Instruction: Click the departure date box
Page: home
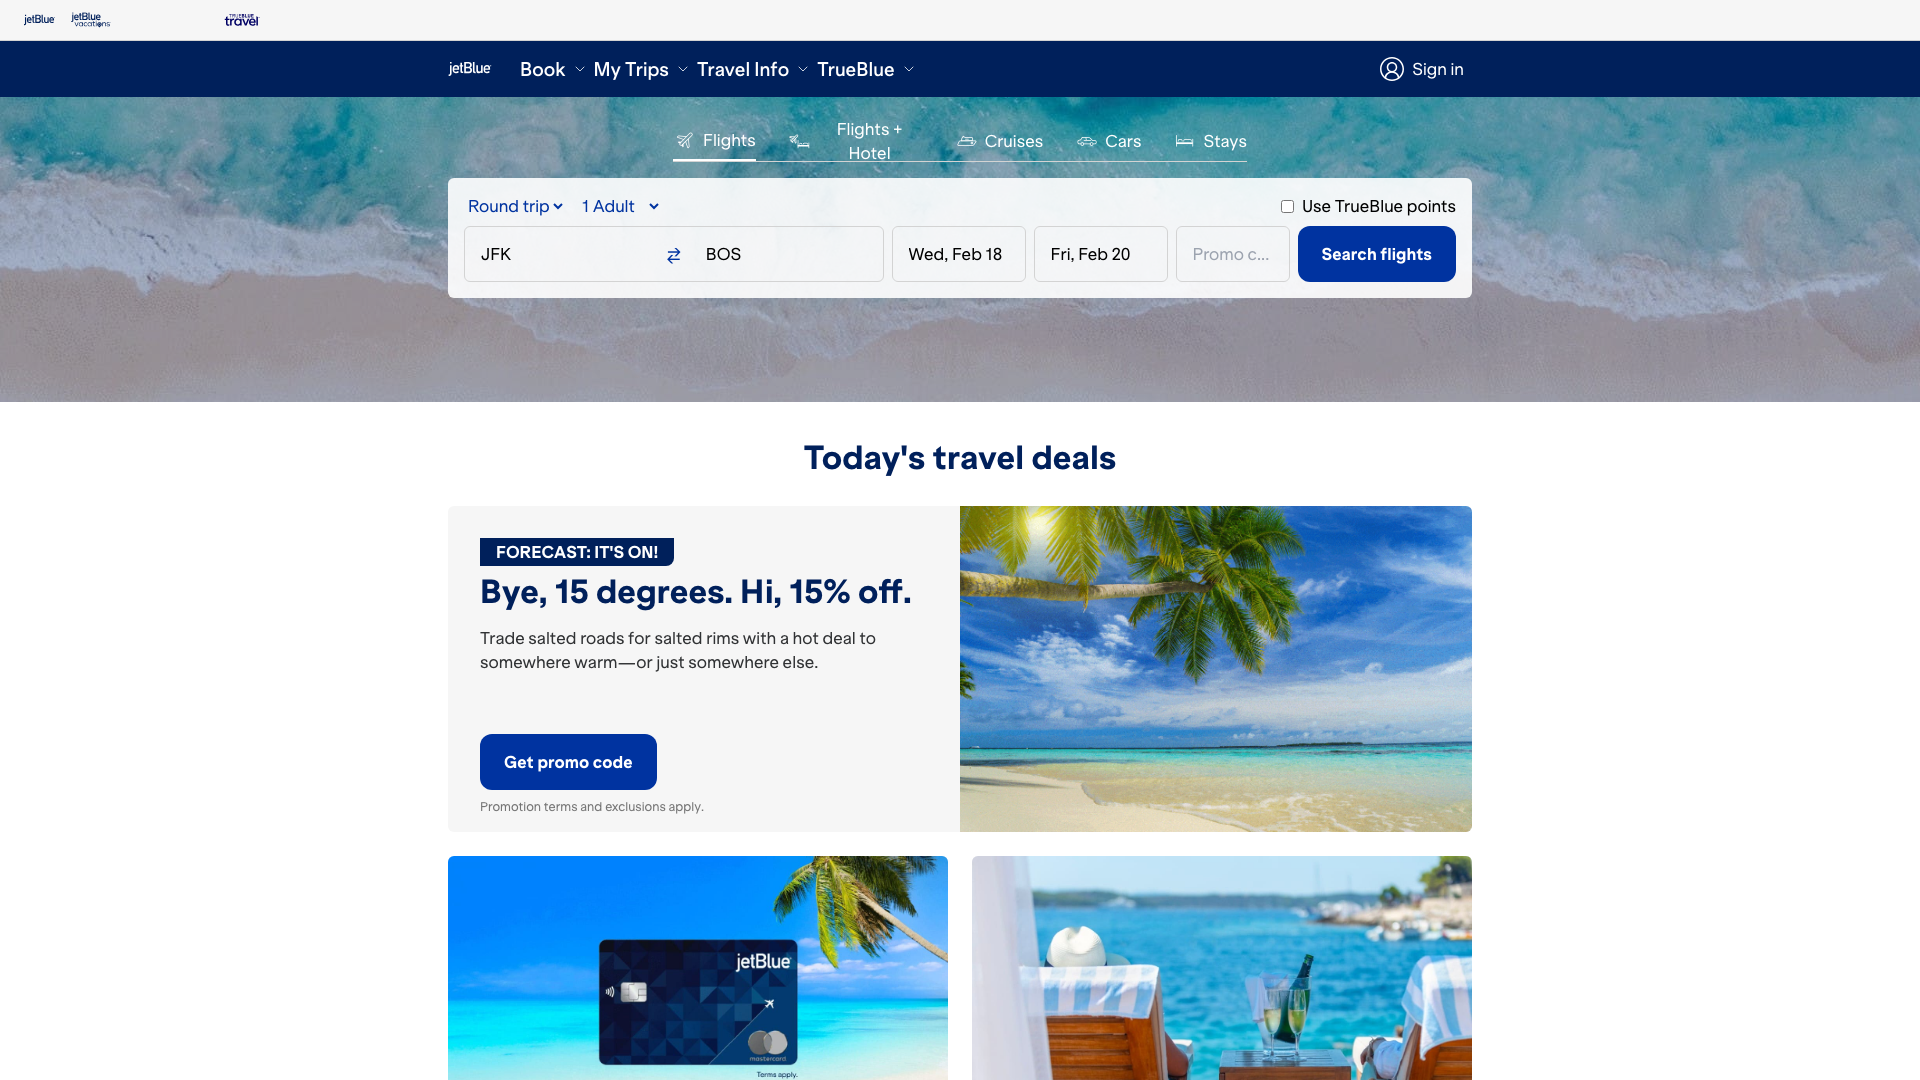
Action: click